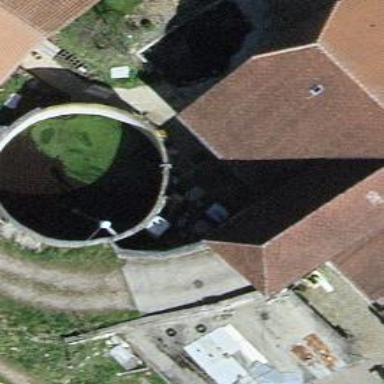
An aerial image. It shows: Storage tank which is man-made.